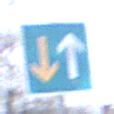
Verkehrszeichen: VorrangVorGegenverkehr
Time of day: MorningAfternoon
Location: Outdoor (Suburban)
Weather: Overcast
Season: NotSpecified
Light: Natural